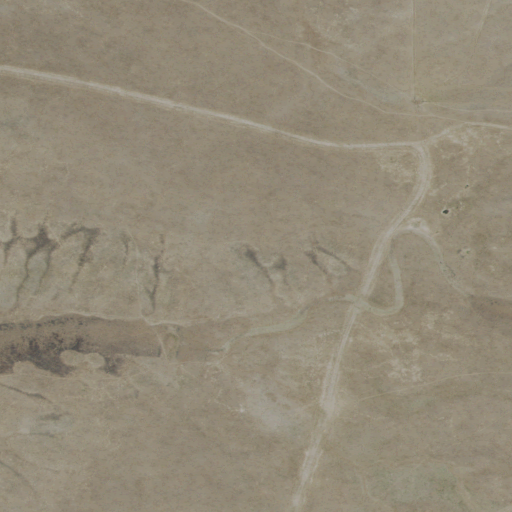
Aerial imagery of plain(s) in Idaho named Slaters Flat containing only grassland